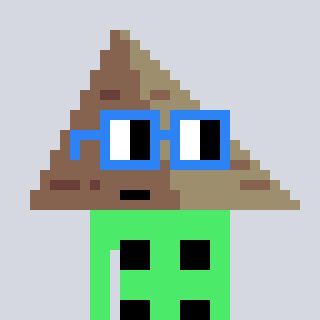
a pixel art character with square blue glasses, a pyramid-shaped head and a teal-colored body on a cool background